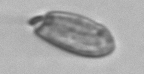
Label: Katodinium_or_Torodinium